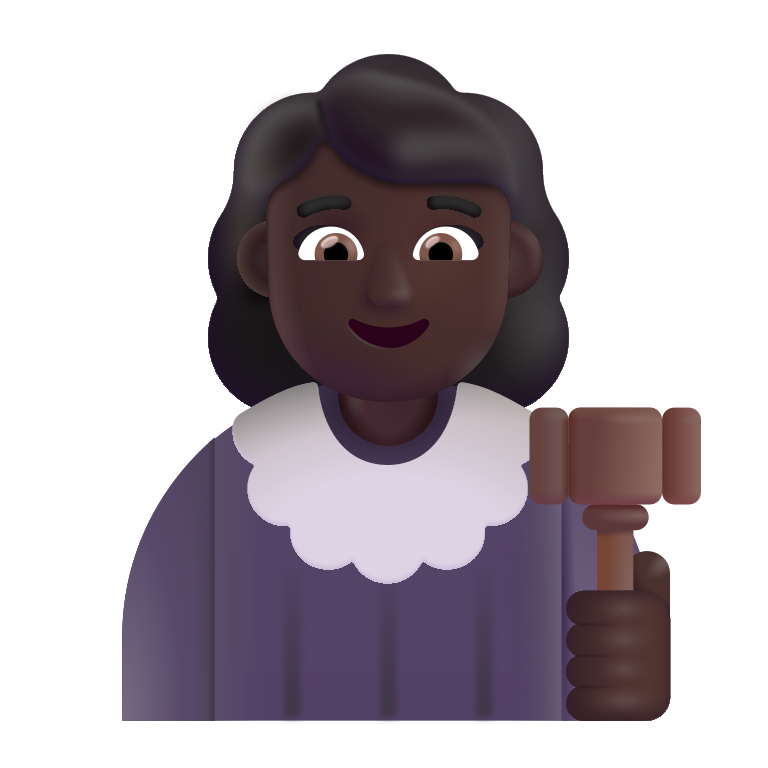
woman judge color dark